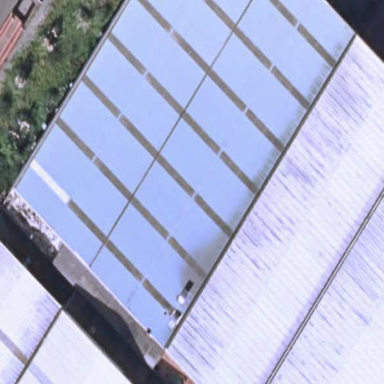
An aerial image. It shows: Industrial building.